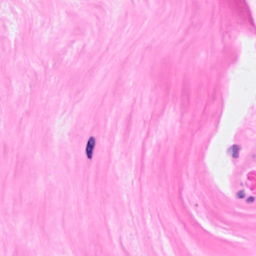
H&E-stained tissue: Breast